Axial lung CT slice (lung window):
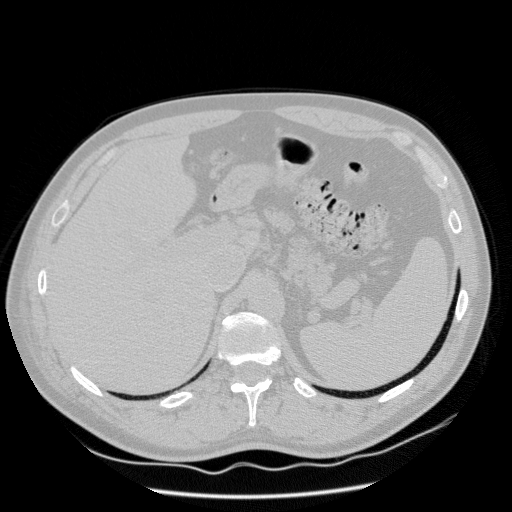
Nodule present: no